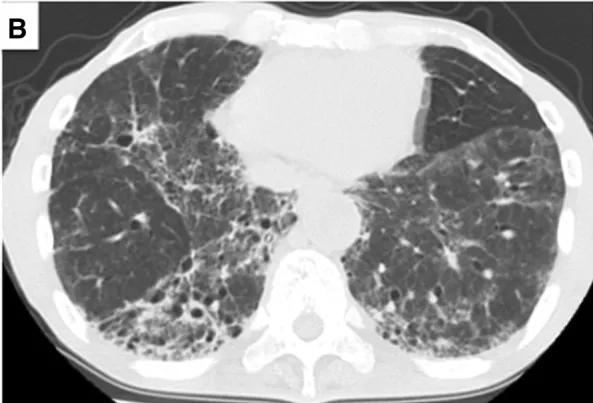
On the other hand, reticulonodular shadows and bronchiectasis were distributed deep inside the lower lung (b, c).
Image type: radiology (ct)